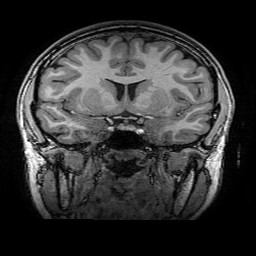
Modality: T1w
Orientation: sagittal
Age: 19
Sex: female
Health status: healthy